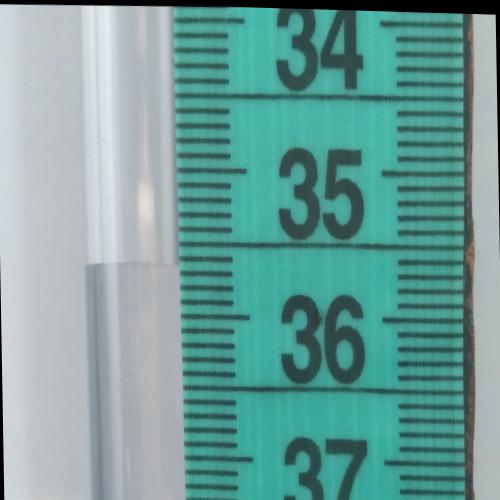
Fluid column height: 35.7 cm